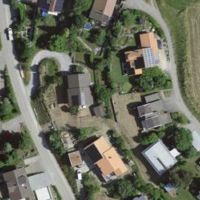
EUNIS habitat code: 55
Species observed at this site:
Euphorbia lathyris